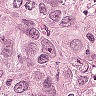
Metastatic tissue present: yes